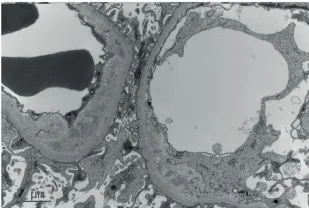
Electron micrographs of kidney transplant biopsy. (B and C) Subendothelial lucent widening with loss of endothelial fenestrations, mesangial interpositioning, and intramembranous electron-dense deposits.
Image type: pathology (methenamine_silver)